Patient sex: M
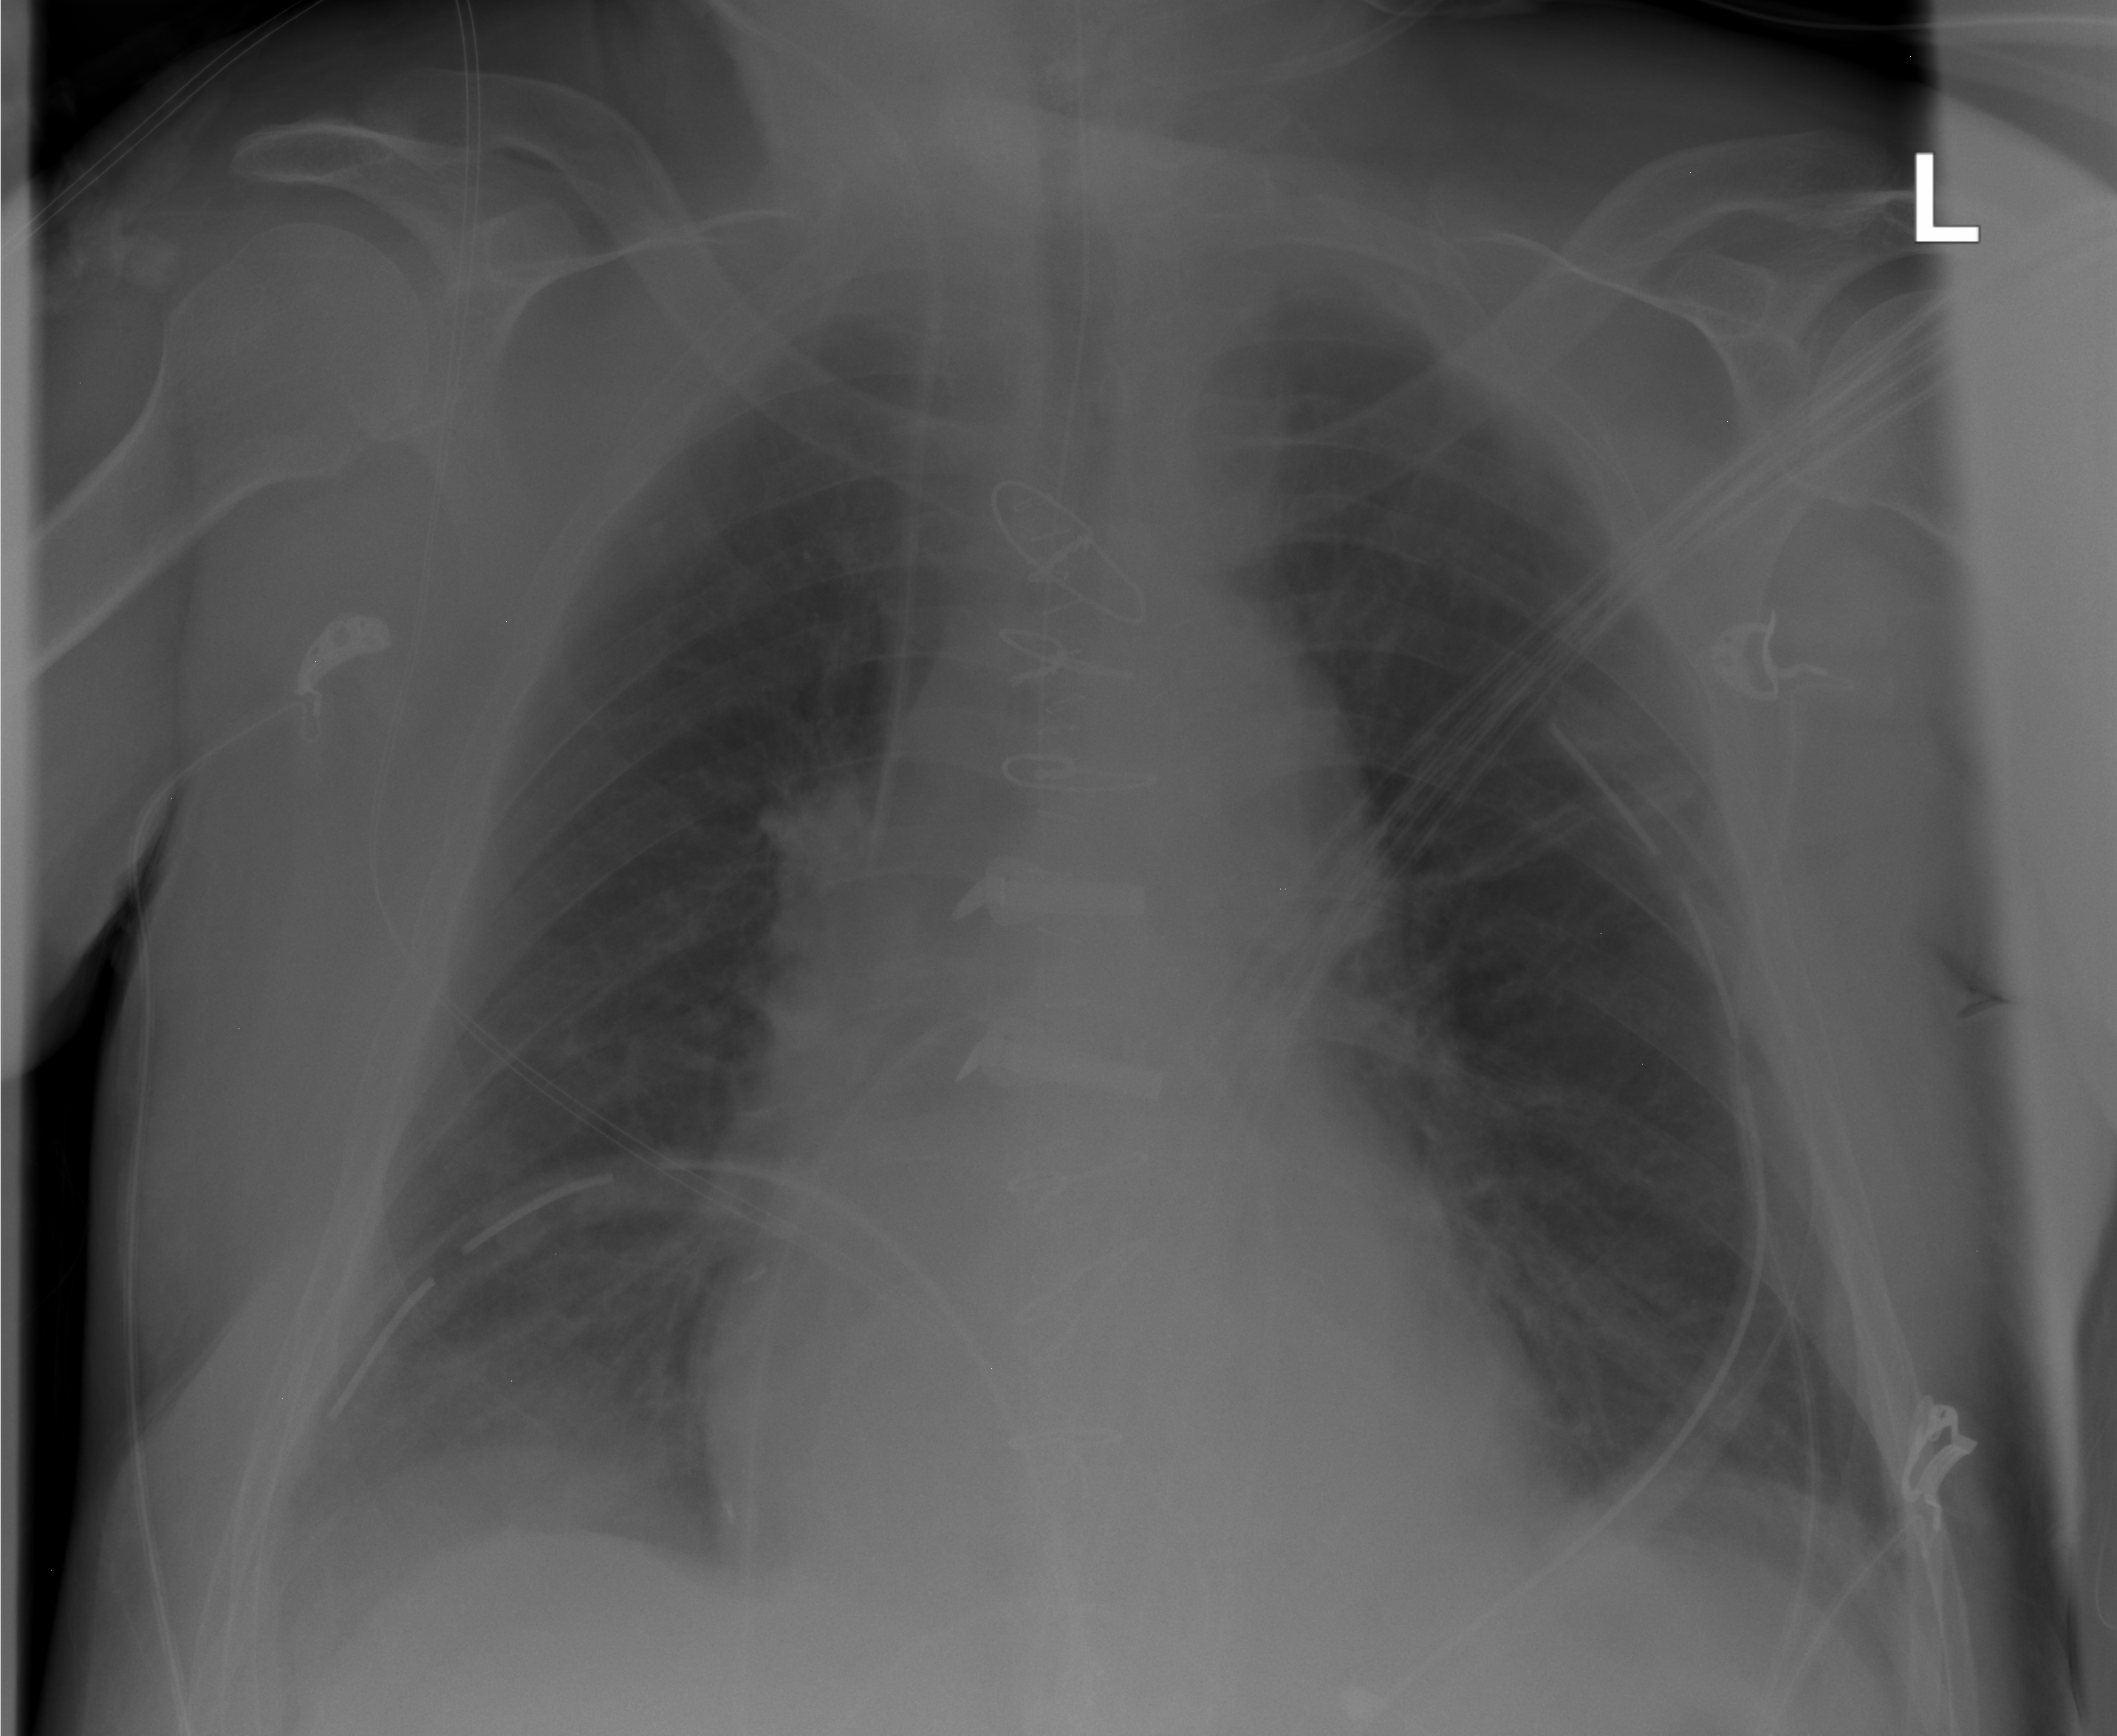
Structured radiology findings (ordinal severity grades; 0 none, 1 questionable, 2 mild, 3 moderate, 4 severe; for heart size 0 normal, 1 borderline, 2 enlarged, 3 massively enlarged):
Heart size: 0
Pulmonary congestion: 0
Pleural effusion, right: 2
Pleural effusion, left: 0
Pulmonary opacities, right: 1
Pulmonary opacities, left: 0
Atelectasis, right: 0
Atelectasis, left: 0